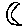
Label: moon